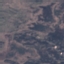
Land use / land cover: HerbaceousVegetation